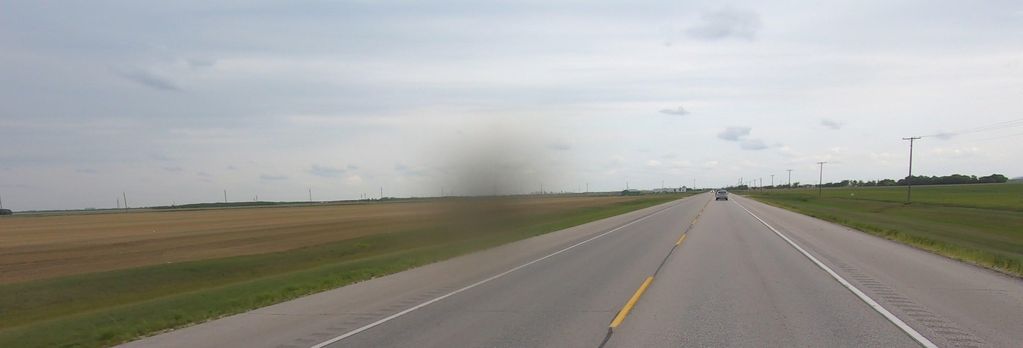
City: winnipeg